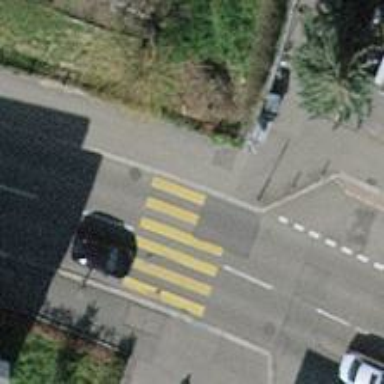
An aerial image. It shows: Paved footway with zebra crossing.